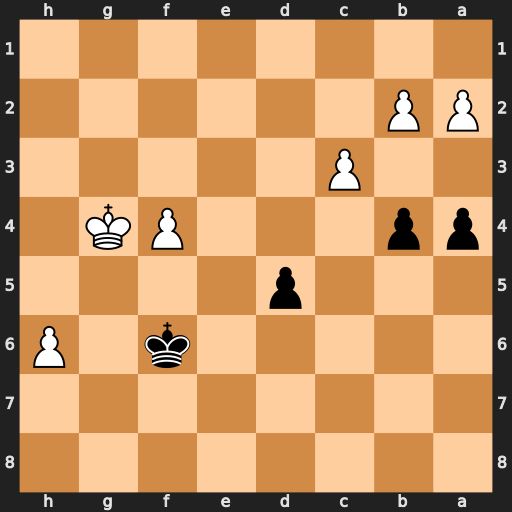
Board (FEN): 8/8/5k1P/3p4/pp3PK1/2P5/PP6/8
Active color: b
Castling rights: -
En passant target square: -
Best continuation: a3 h7 Kg7